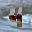
Label: 4